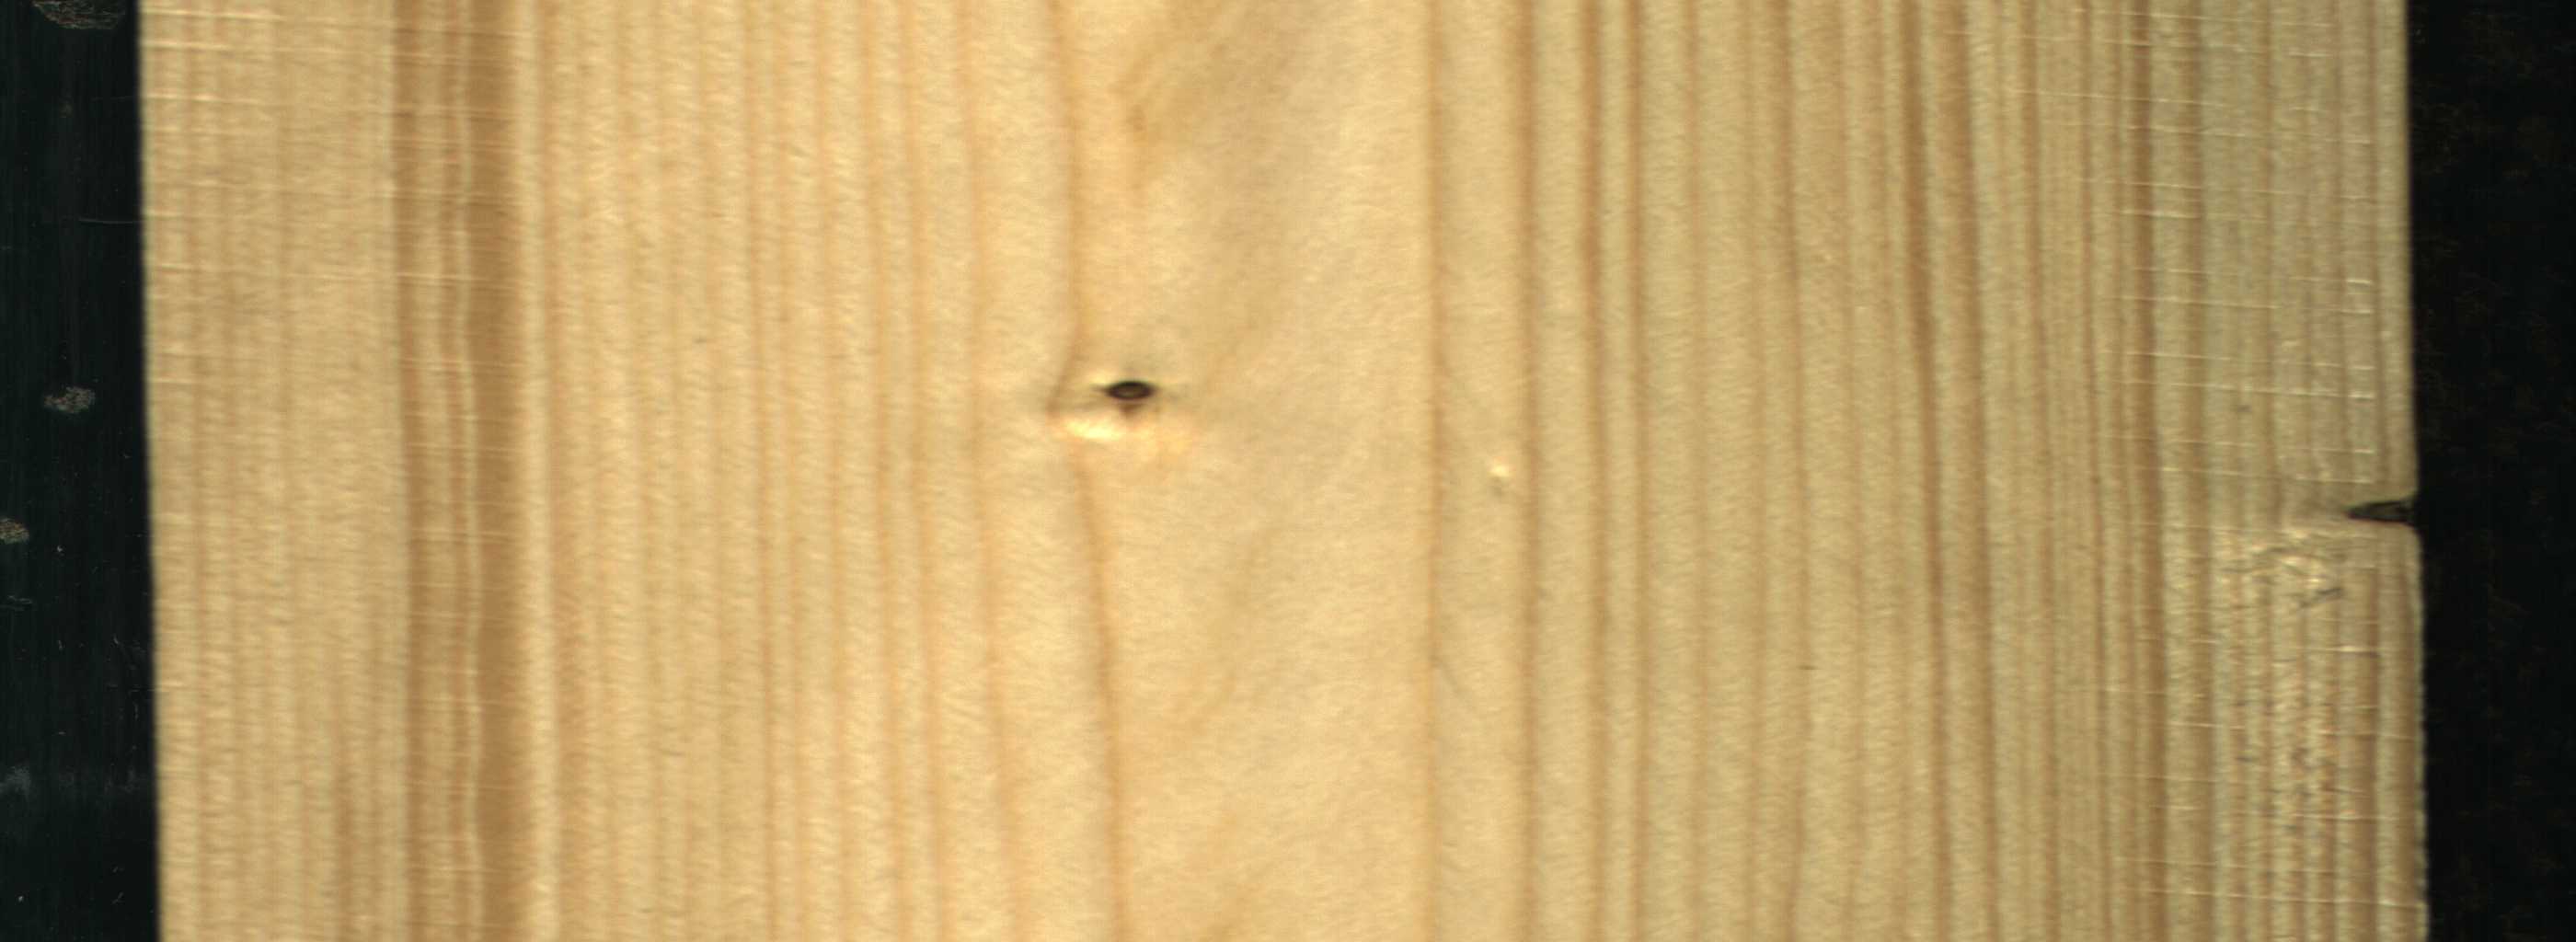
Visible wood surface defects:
Knot_missing
Dead_Knot